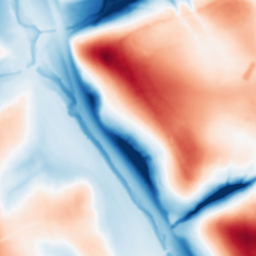
Category: multiscale
Decomposition family: dog_multiscale
Decomposition parameters: sigma_ratio: 2
n_scales: 5
base_sigma: 1
Upsampling method: quartic
Upsampling parameters: scale: 8
Upsampling scale: 8